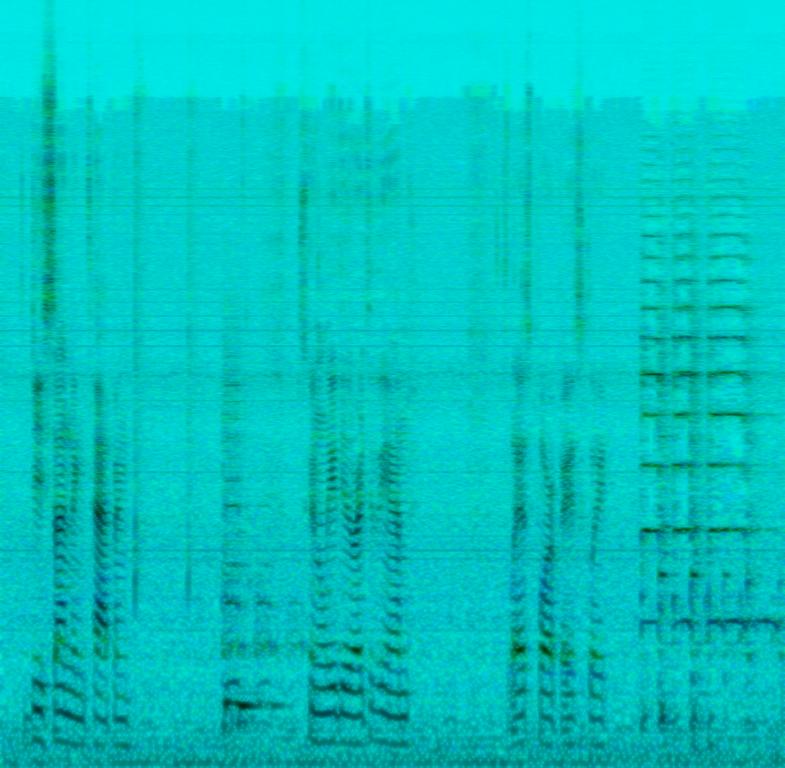
The low quality recording features a tutorial where a flat male vocalist talks, followed by echoing, uptempo electric guitar melody. The recording is really noisy and the actual sound is leaning towards the right channel - which makes the stereo image unbalanced.